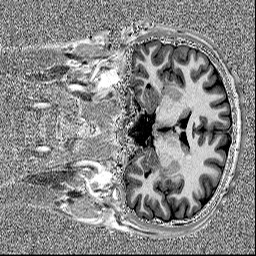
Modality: MP2RAGE
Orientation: coronal
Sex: male